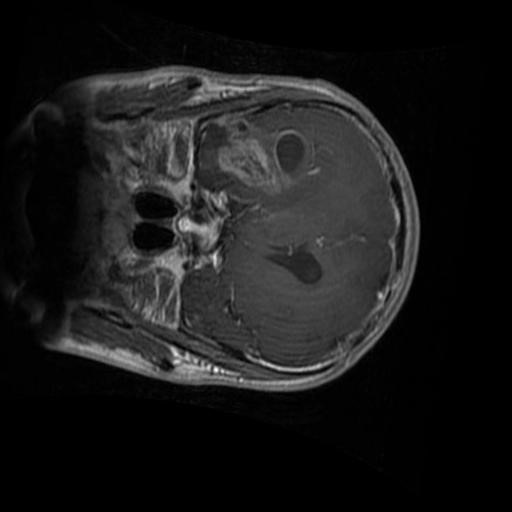
Label: brain_glioma